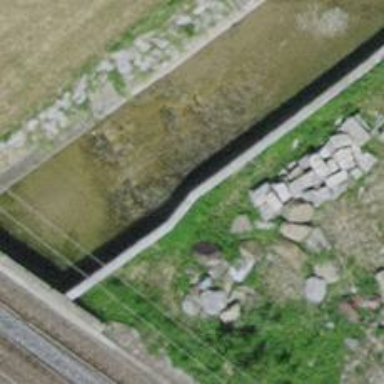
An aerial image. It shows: Retaining wall.